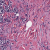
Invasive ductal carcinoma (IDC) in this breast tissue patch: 1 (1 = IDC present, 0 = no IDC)